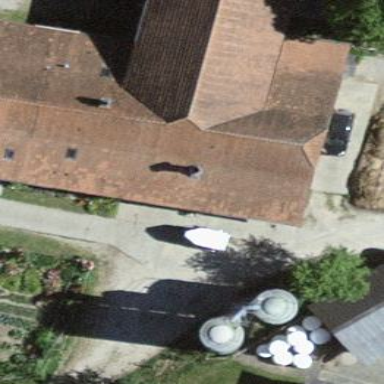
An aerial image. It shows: Farm building.